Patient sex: M
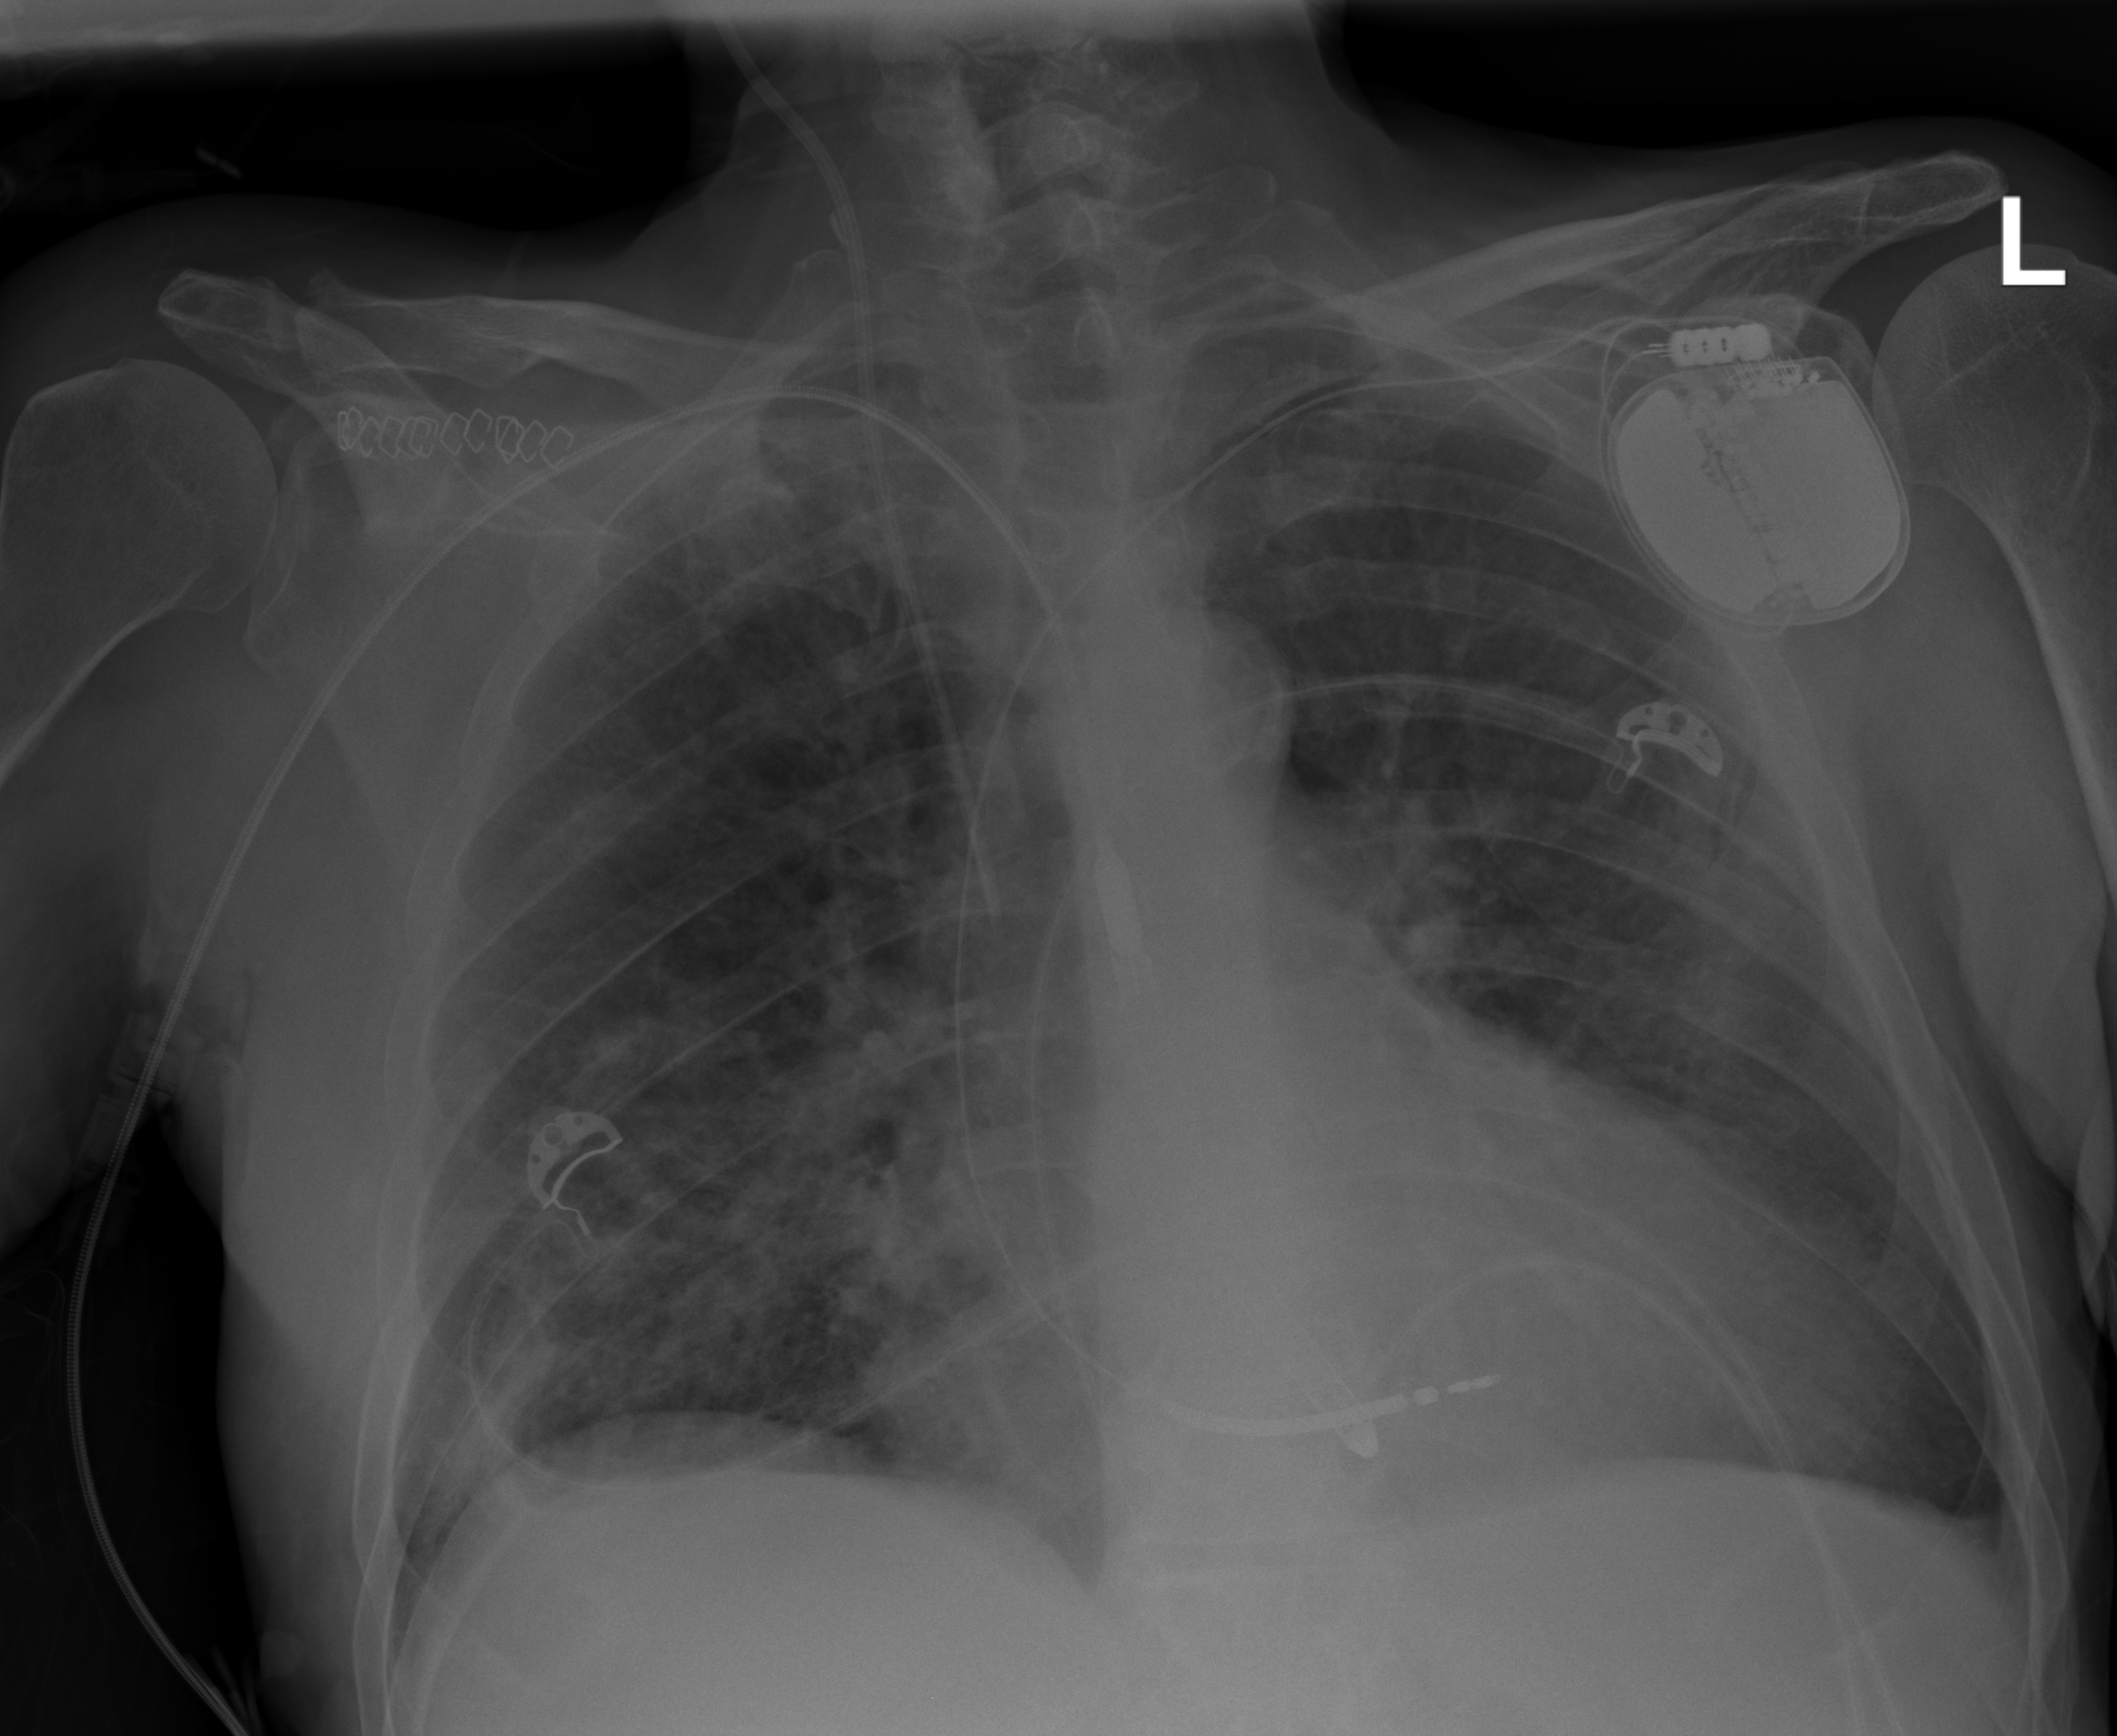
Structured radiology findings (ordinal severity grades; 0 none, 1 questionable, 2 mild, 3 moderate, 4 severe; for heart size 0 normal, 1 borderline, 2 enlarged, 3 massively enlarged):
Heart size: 1
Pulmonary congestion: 2
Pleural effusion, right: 0
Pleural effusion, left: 2
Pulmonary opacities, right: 2
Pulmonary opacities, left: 2
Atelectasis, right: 2
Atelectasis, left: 2